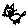
Label: cat